Question: <URL>
'''
bundles.Add(new ScriptBundle("~/bundles/euro/js").
Include("~/Scripts/euro/*.js", "~/Scripts/euro/jquery.tinycarousel.js"));
bundles.Add(new StyleBundle("~/Content/euro/css").
Include("~/Content/euro/*.css", "~/Content/euro/tinycarousel.css"));
'''
'''
<div id="slider1">
<a class="buttons prev" href="#">&#60;</a>
<div class="viewport">
<ul class="overview">
<li><img src="~/images/contact.png" /></li>
<li><img src="~/images/contact.png" /></li>
<li><img src="~/images/contact.png" /></li>
<li><img src="~/images/contact.png" /></li>
</ul>
</div>
<a class="buttons next" href="#">&#62;</a>
</div>
<script type="text/javascript">
$(document).ready(function () {
$('#slider1').tinycarousel();
});
</script>
'''

May be its the old/new jquery problem...Please if someone help...
Or Can i check the scripts or css file problems in firebug??
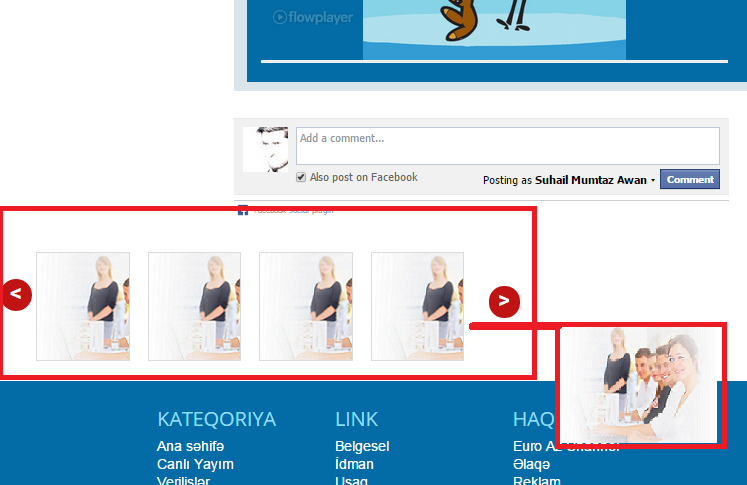
Answer: You can use bootstrap carousel with bit modifications to the existing template of bootstrap. Bootstrap moves each '.item' element, so just place multiple images inside each '.item' which will give you the nearly desired result.
<URL>
'''
<div class="container-fluid">
<div class="row-fluid">
<div class="span12">
<div class="page-header">
<h3>Bootstrap</h3>
<p>Responsive Moving Box Carousel Demo</p>
</div>
<div class="carousel slide" id="myCarousel">
<div class="carousel-inner">
<div class="item active">
<ul class="thumbnails">
<li class="span3">
<div class="thumbnail">
<a href="#"><img src="http://placehold.it/360x240" alt=""></a>
</div>
</li>
<li class="span3">
<div class="thumbnail">
<a href="#"><img src="http://placehold.it/360x240" alt=""></a>
</div>
</li>
<li class="span3">
<div class="thumbnail">
<a href="#"><img src="http://placehold.it/360x240" alt=""></a>
</div>
</li>
<li class="span3">
<div class="thumbnail">
<a href="#"><img src="http://placehold.it/360x240" alt=""></a>
</div>
</li>
</ul>
</div><!-- /Slide1 -->
<div class="item">
<ul class="thumbnails">
<li class="span3">
<div class="thumbnail">
<a href="#"><img src="http://placehold.it/360x240" alt=""></a>
</div>
</li>
<li class="span3">
<div class="thumbnail">
<a href="#"><img src="http://placehold.it/360x240" alt=""></a>
</div>
</li>
<li class="span3">
<div class="thumbnail">
<a href="#"><img src="http://placehold.it/360x240" alt=""></a>
</div>
</li>
<li class="span3">
<div class="thumbnail">
<a href="#"><img src="http://placehold.it/360x240" alt=""></a>
</div>
</li>
</ul>
</div><!-- /Slide2 -->
<div class="item">
<ul class="thumbnails">
<li class="span3">
<div class="thumbnail">
<a href="#"><img src="http://placehold.it/360x240" alt=""></a>
</div>
</li>
<li class="span3">
<div class="thumbnail">
<a href="#"><img src="http://placehold.it/360x240" alt=""></a>
</div>
</li>
<li class="span3">
<div class="thumbnail">
<a href="#"><img src="http://placehold.it/360x240" alt=""></a>
</div>
</li>
<li class="span3">
<div class="thumbnail">
<a href="#"><img src="http://placehold.it/360x240" alt=""></a>
</div>
</li>
</ul>
</div><!-- /Slide3 -->
</div>
<div class="control-box">
<a data-slide="prev" href="#myCarousel" class="carousel-control left">"</a>
<a data-slide="next" href="#myCarousel" class="carousel-control right">"</a>
</div><!-- /.control-box -->
</div><!-- /#myCarousel -->
</div><!-- /.span12 -->
</div><!-- /.row -->
</div><!-- /.container -->
'''